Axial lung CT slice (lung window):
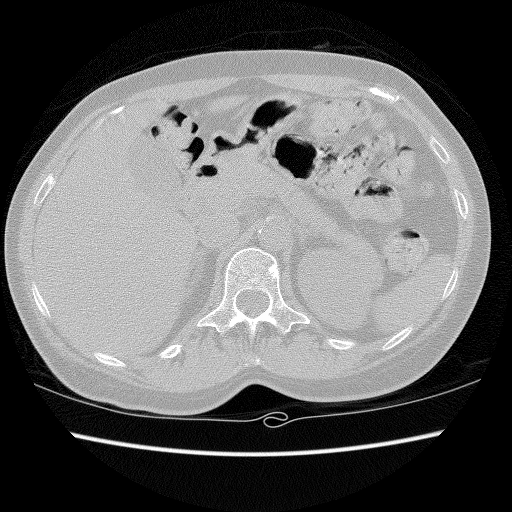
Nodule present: no